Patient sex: M
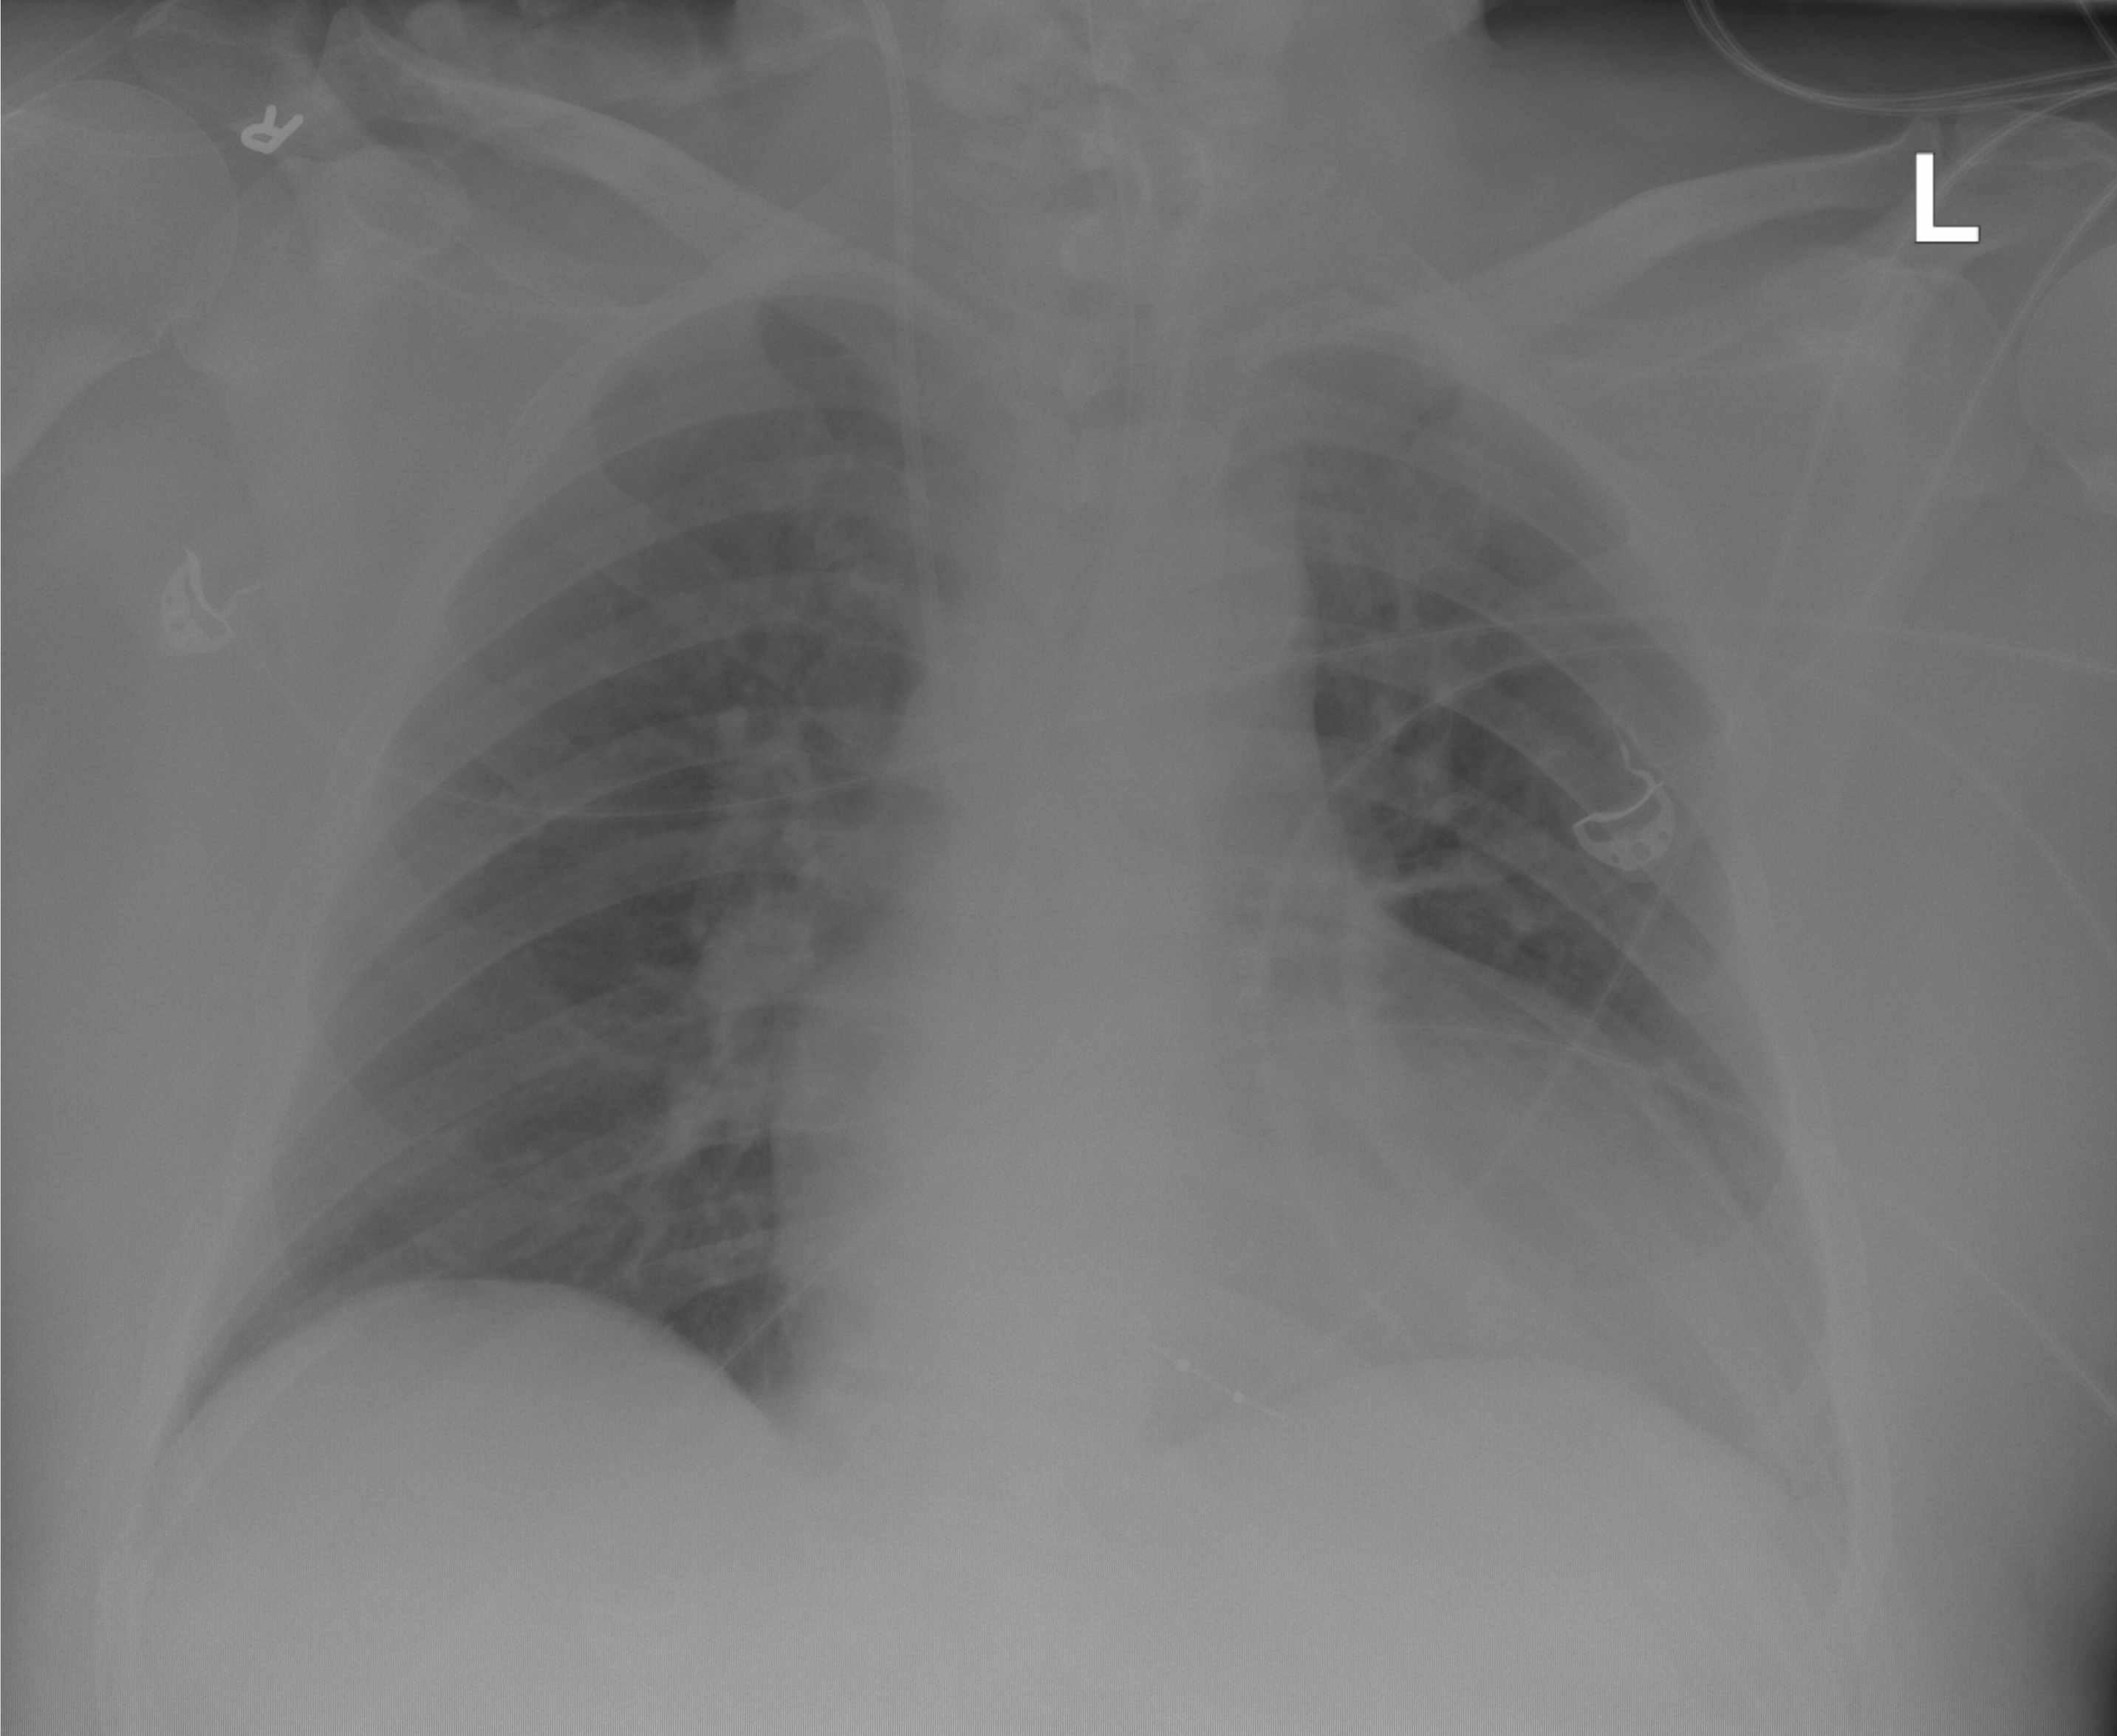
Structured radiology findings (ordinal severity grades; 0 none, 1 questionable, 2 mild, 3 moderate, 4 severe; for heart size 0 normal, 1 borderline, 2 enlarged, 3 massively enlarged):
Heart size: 2
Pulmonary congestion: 0
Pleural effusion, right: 0
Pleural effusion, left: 1
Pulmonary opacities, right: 0
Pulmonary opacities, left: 0
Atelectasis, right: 0
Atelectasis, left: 2